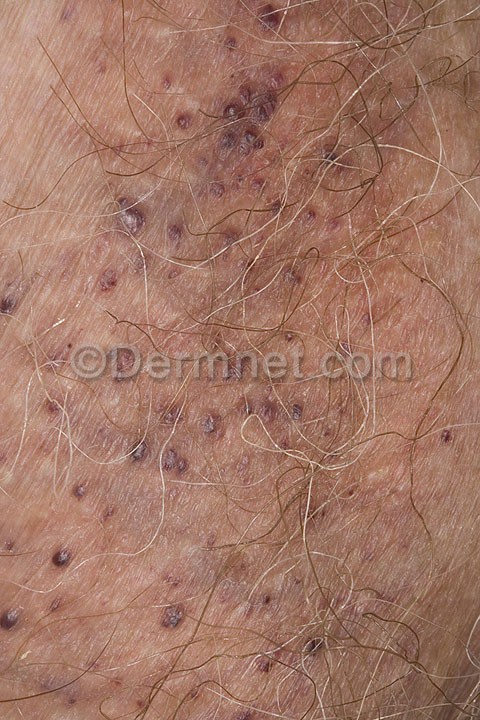
Disease: Vascular Tumors